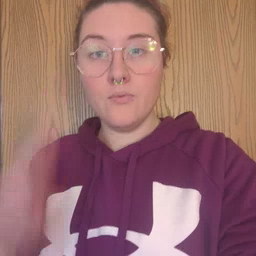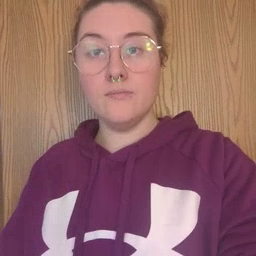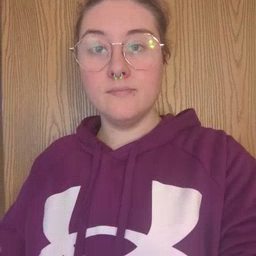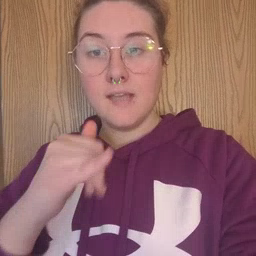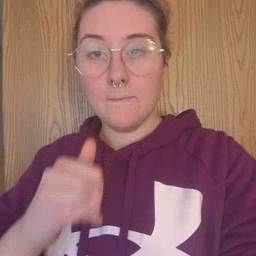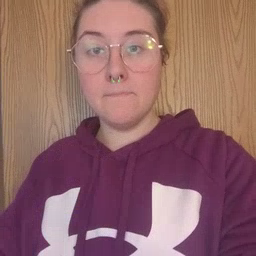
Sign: same